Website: lowes
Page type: newsletter-management
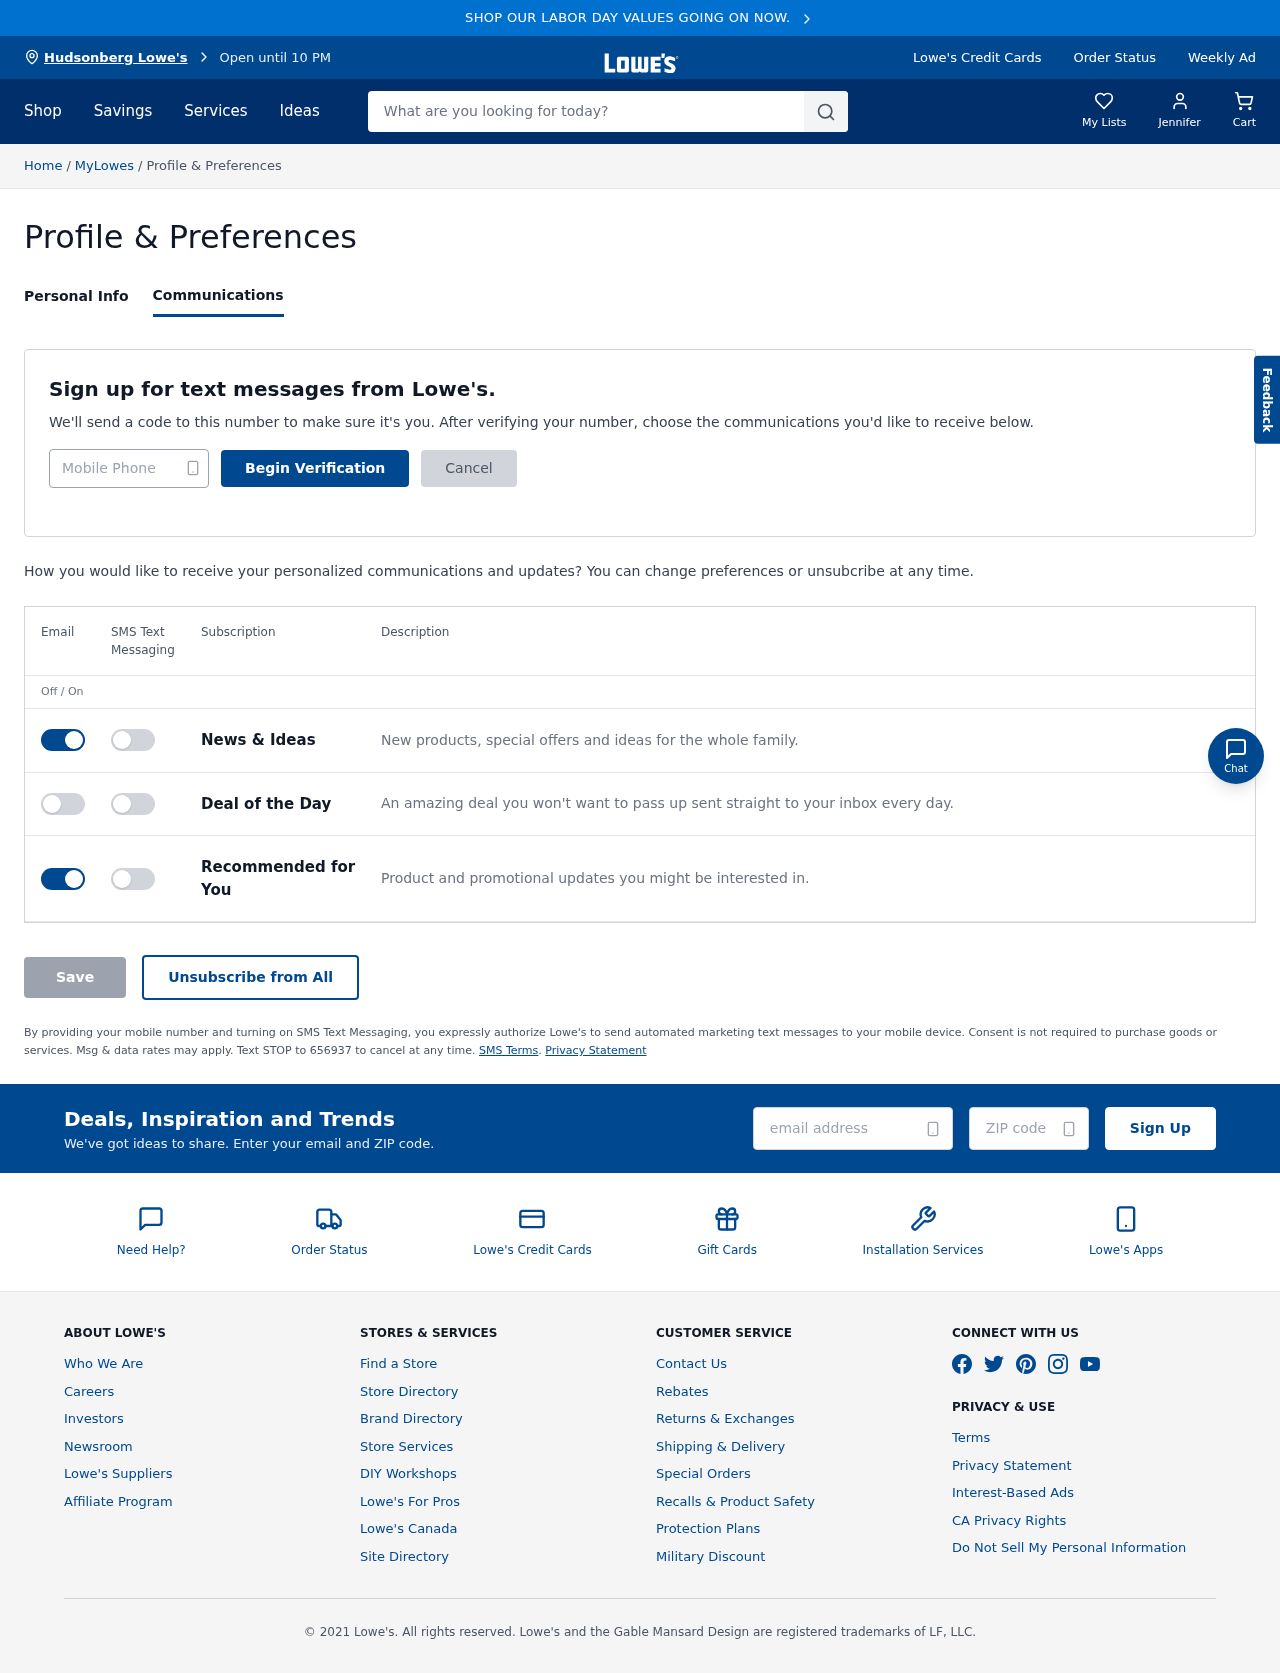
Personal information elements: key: PII_CITY
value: Hudsonberg Lowe's
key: PII_EMAIL
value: jennifer_day@hotmail.com
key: PII_FIRSTNAME
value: Jennifer
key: PII_PHONE
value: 3787756216
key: PII_POSTCODE
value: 14767
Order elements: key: ORDER_NUM_ITEMS
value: Cart
Search elements: key: HEADER_SEARCH
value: What are you looking for today?